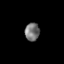
Tissue: lung
Cell type: Others
Senescence score: 0.1722
Nuclear area (px): 258
Mean DAPI intensity: 115.86